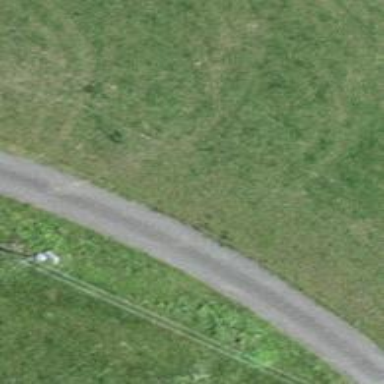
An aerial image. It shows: Well-maintained track road with grade 1 tracktype.